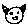
Label: cat